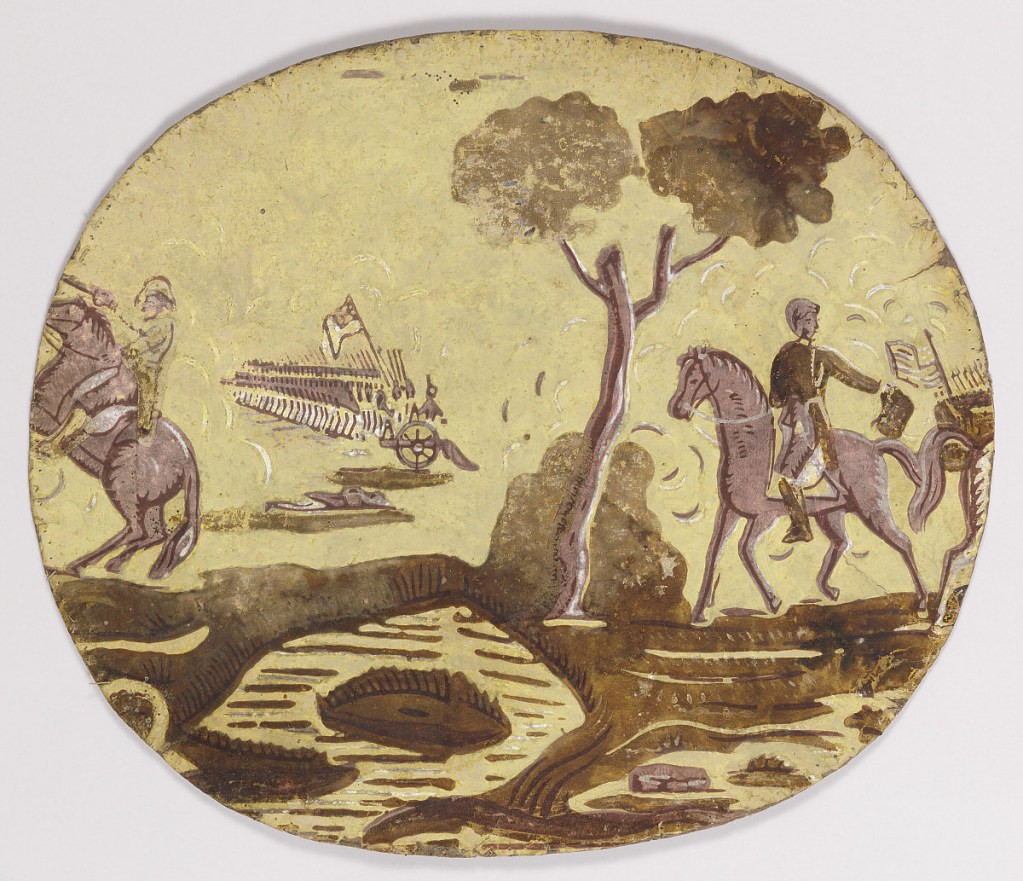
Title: Surrender of Cornwallis
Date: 1805–15
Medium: Block-printed on handmade paper, pasteboard support
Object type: Bandbox
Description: Lid only. A military scene is portrayed. A regiment of marching soldiers with officers mounted on horses. One officer on a rearing horse has a Napoleonic shaped hat. Another officer on horseback holds a shako in his hand. A canon carriage is on the field. One regiment has a flag that apparently is that of the young U.S. The drop edge is yellow and the scene is in shades of brown, off-white. "Surrender of Cornwallis" is the title.